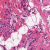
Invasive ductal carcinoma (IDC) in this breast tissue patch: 0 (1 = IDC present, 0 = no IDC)